Field crop: maize
Growth stage: 2
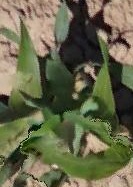
Species: maize